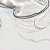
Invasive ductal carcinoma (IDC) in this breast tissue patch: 0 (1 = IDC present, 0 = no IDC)